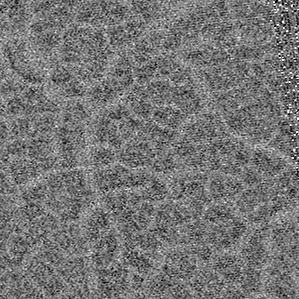
Label: frost